Question: What service does it offer?
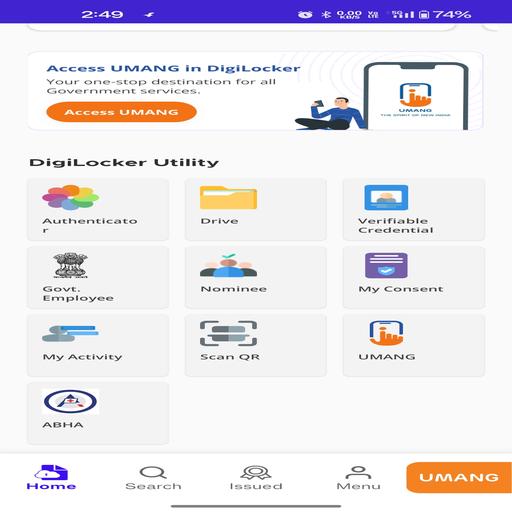
Answer: Government services